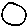
Label: moon